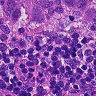
Metastatic tissue present: yes